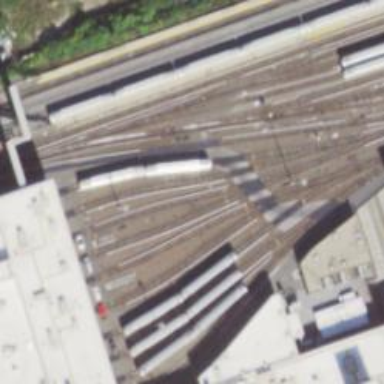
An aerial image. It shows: Electrified rail yard for railway service.